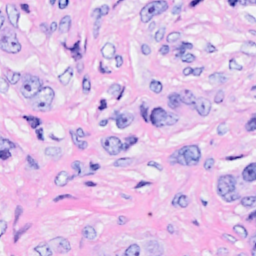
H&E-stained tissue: Breast